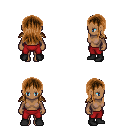
a pixel art fantasy rpg character, female body template, human, dark skin, leather shoulder armor, red pants, brown unkempt hairstyle, black shoes, four views (front, back, left, right), 2x2 character sprite sheet, small pixel art, hard edges, no anti-aliasing